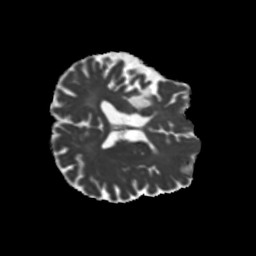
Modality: MD
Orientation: axial
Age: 74
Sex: male
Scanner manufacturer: siemens
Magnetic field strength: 3 T
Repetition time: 5.25 s
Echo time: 0.08 s